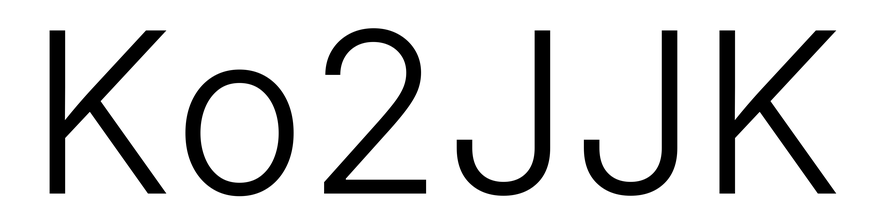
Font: Inter_Light